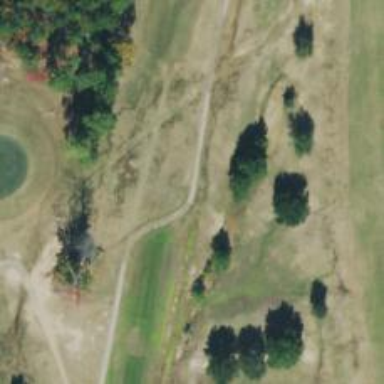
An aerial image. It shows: Asphalt path within golf course area.